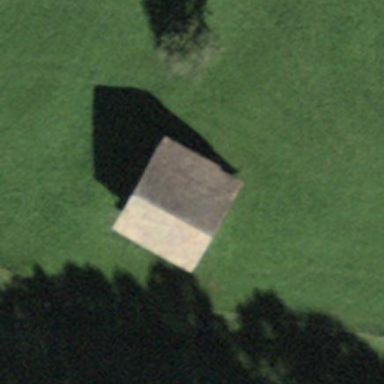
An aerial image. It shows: Barn.